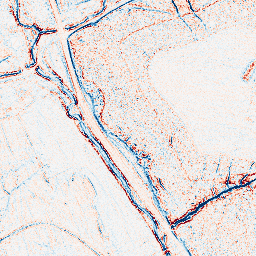
Category: edge_preserving
Decomposition family: bilateral
Decomposition parameters: d: 5
sigma_color: 50
sigma_space: 25
Upsampling method: quadratic
Upsampling parameters: scale: 4
Upsampling scale: 4